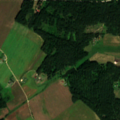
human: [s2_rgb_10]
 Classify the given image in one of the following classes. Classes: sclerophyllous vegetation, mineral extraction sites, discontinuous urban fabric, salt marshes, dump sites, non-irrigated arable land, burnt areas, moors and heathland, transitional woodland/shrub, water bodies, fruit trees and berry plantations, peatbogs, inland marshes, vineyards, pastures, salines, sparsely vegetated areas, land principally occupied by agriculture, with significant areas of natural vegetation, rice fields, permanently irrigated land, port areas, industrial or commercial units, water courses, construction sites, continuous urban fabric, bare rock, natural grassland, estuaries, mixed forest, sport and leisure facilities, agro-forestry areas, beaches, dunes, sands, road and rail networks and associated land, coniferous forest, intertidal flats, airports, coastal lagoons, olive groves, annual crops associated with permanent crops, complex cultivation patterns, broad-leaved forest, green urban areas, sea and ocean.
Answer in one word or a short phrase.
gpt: non-irrigated arable land, complex cultivation patterns, coniferous forest, mixed forest